Interaction volume radius: 5 \u00c5
Interaction volume height: 50 \u00c5
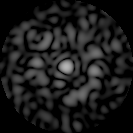
Disorder parameter: 0.8423